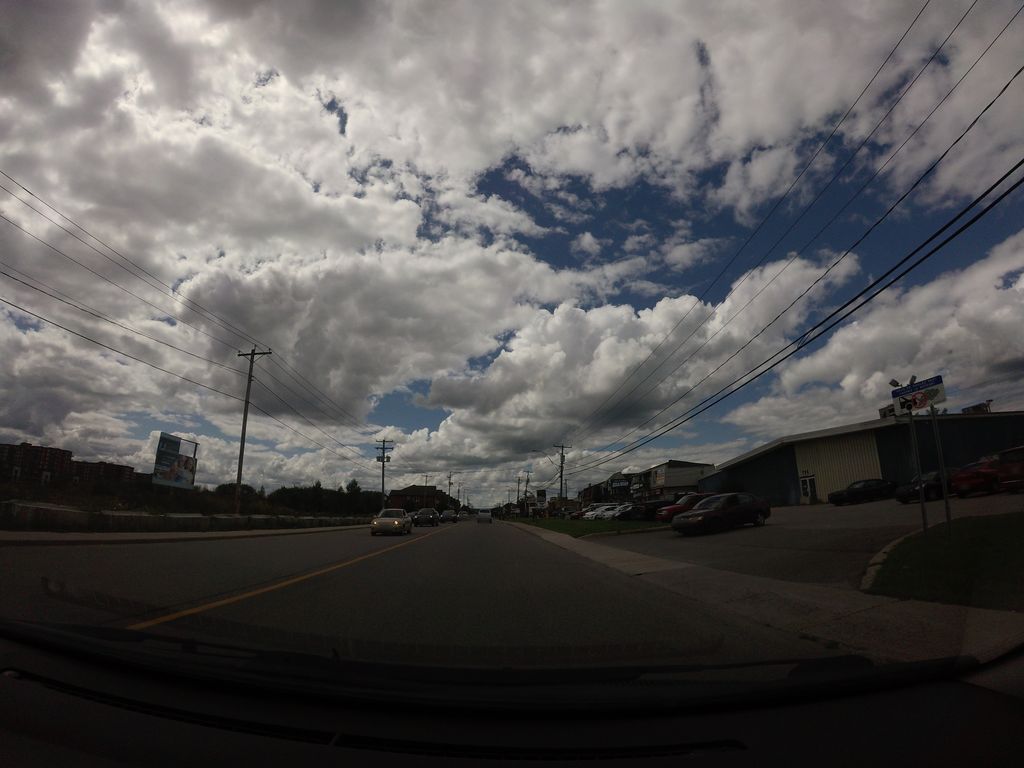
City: ottawa-gatineau